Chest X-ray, PA view. Patient: 75 years old, sex M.
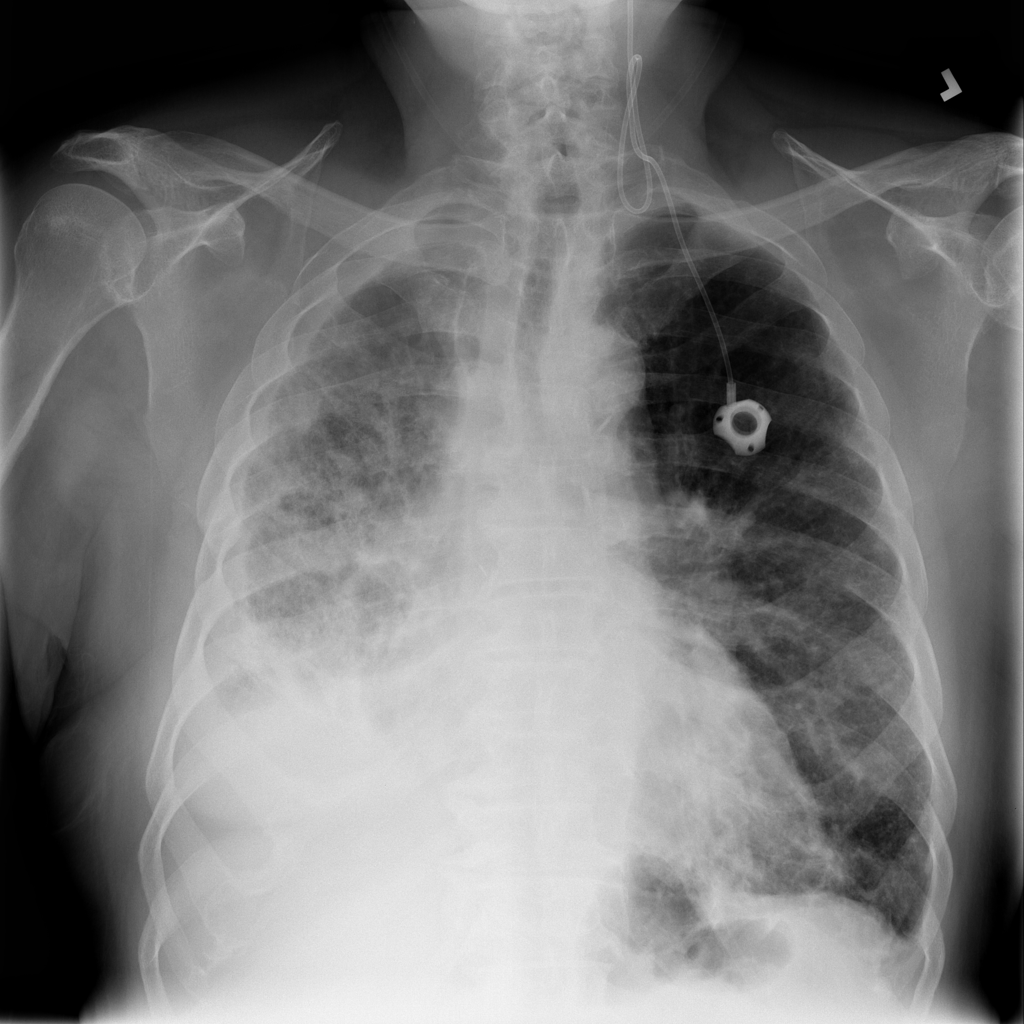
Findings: Effusion